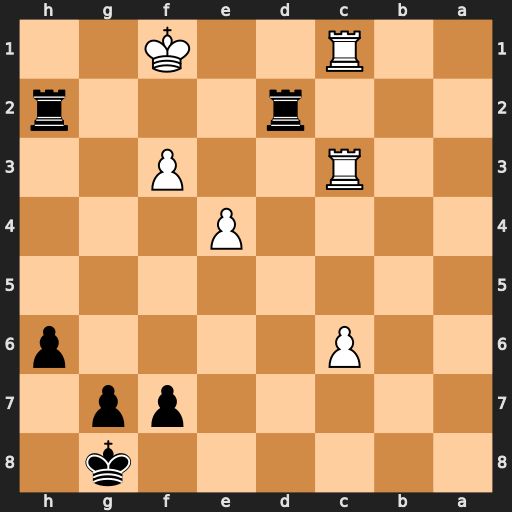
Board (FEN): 6k1/5pp1/2P4p/8/4P3/2R2P2/3r3r/2R2K2
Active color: b
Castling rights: -
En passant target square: -
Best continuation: Rh1#